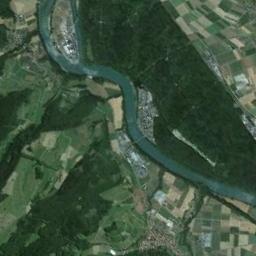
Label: river